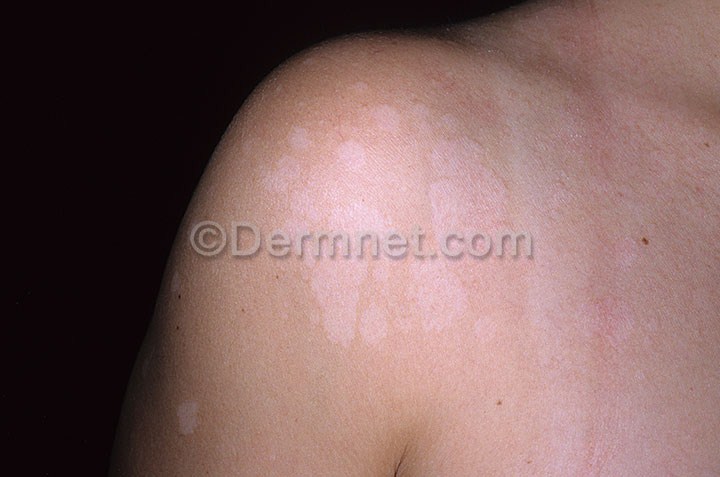
Disease: Tinea Ringworm Candidiasis and other Fungal Infections